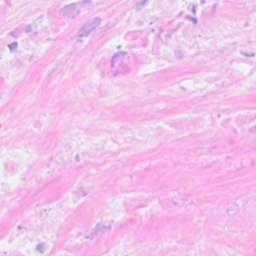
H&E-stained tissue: Breast